Question: On my set-password view, I want to allow user to edit their own user name and email.
In my controller, I force my validation to ignore the validation on the user with the same activation code.
I still get the error message.I know, I am missing a step, I not sure how to fix this.
Can you give me a quick tip or point out what I missed ?
I've tried, and here is what I come up with.
'''
public function postSetPassword(){
$user = User::where('code','=', Input::get('code'))->firstOrFail();
$code = $user->code;
$validator = Validator::make(Input::all(), array(
'password' =>'required|min:6',
'password_again' =>'required|same:password',
'logo_path' =>'max:255',
'username' =>'required|unique:users,username,'. $code,
'email' =>'required|email|unique:users,email,'. $code,
... more ...
'''

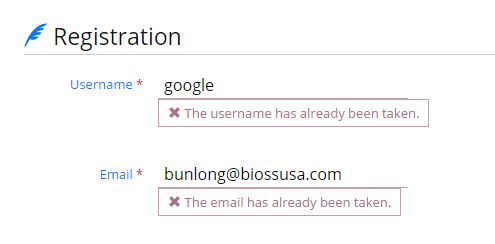
Answer: There's probably many ways to do this but one that comes to my mind is this. Just don't validate the username or email if the user hasn't changed it.
'''
$user = User::where('code','=', Input::get('code'))->firstOrFail();
$validationRules = array(
'password' =>'required|min:6',
'password_again' =>'required|same:password',
'logo_path' =>'max:255'
);
if($user->email != Input::get('email')){
$validationRules['email'] = 'required|email|unique:users,email';
}
if($user->username != Input::get('username')){
$validationRules['username'] = 'required|unique:users,username';
}
$validator = Validator::make(Input::all(), $validationRules);
'''